Question: I have a problem with exporting a list. I want to export multiple selected rows in a DataGridView to Excel. I have added one column in the DataGridView which is chkCheck and it is columncheckbox for the other I just use SQL Server

Here is the picture. I might have 10 rows of data but I want to select only several of them to export
Here is my code:
'''
Private Sub btnExport_Click(sender As Object, e As EventArgs) Handles btnExport.Click
Dim xlApp As Excel.Application
Dim xlWorkBook As Excel.Workbook
Dim xlWorkSheet As New Excel.Worksheet
Dim misValue As Object = System.Reflection.Missing.Value
Dim excelLocation As String = ""
If (FolderBrowserDialog1.ShowDialog() = DialogResult.OK) Then
excelLocation = FolderBrowserDialog1.SelectedPath & "\Export-" & Format(Now(), "MMMM-dd-yyyy_hh-mm-ss") & ".xlsx"
xlApp = New Excel.Application
xlWorkBook = xlApp.Workbooks.Add(misValue)
xlWorkSheet = xlWorkBook.Sheets(1)
'Export Header Names Start
Dim columnsCount As Integer = DataGridView1.Columns.Count - 6
For k As Integer = 1 To DataGridView1.Columns.Count - 6
xlWorkSheet.Cells(1, k) = DataGridView1.Columns(k - 1).HeaderText
Next
'Export Header Name End
'Export Each Row Start
Dim i As Integer = 0
For Each selectedrow In DataGridView1.SelectedRows
Dim columnIndex As Integer = 0
Do Until columnIndex = columnsCount
xlWorkSheet.Cells(i + 2, columnIndex + 1).Value = selectedrow.Cells(columnIndex).Value.ToString
columnIndex += 1
Loop
i += 1
Next
'Export Each Row End
xlWorkSheet.SaveAs(excelLocation)
xlWorkBook.Close()
xlApp.Quit()
releaseObject(xlApp)
releaseObject(xlWorkBook)
releaseObject(xlWorkSheet)
Else
MsgBox("Save have been canceled", MsgBoxStyle.Critical, "Warning")
End If
End Sub
'''
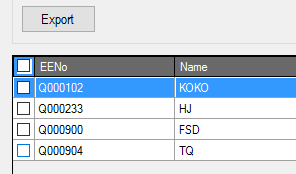
Answer: Add Reference
Microsoft.office.Interop.Excel
Private Sub Export_Click(sender As Object, e As EventArgs) Handles Button1.Click
'''
Using sfd As SaveFileDialog = New SaveFileDialog()
sfd.Filter = "Excel Workbook|*.xls"
sfd.ValidateNames = True
If sfd.ShowDialog = Windows.Forms.DialogResult.OK Then
Dim rowstotal, colstotal, i, j, k As Integer
Dim excelapp As New Excel.Application
Try
Dim excelbook As Excel.Workbook = excelapp.Workbooks.Add
Dim excelworksheet As Excel.Worksheet = CType(excelbook.Worksheets(1), Excel.Worksheet)
rowstotal = DataGridView1.RowCount
colstotal = DataGridView1.Columns.Count - 1
With excelworksheet
For k = 0 To colstotal
.Cells(1, k + 1).value = DataGridView1.Columns(k).HeaderText
Next
For i = 0 To rowstotal - 1 ' rows details
Dim selectcl As Integer = Convert.ToInt16(DataGridView1.Rows(i).Cells("chkcolumn").Value)
If selectcl = 1 Then
For j = 0 To colstotal
.Cells(i + 2, j + 1).value = DataGridView1.Rows(i).Cells(j).Value
Next j
End If
Next i
.Rows("1:1").font.fontstyle = "Bold"
.Rows("1:1").font.size = 12
End With
excelbook.SaveAs(sfd.FileName)
excelapp.Quit()
MessageBox.Show("Exported Sucessfully")
Catch ex As Exception
MsgBox(ex.Message)
End Try
End If
End Using
End Sub
'''